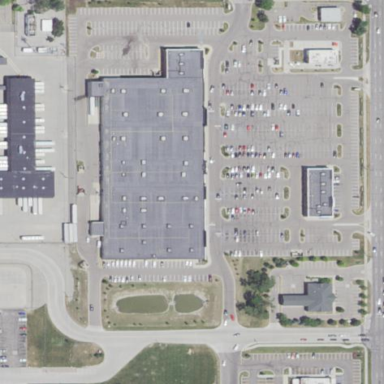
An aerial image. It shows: Retail building.